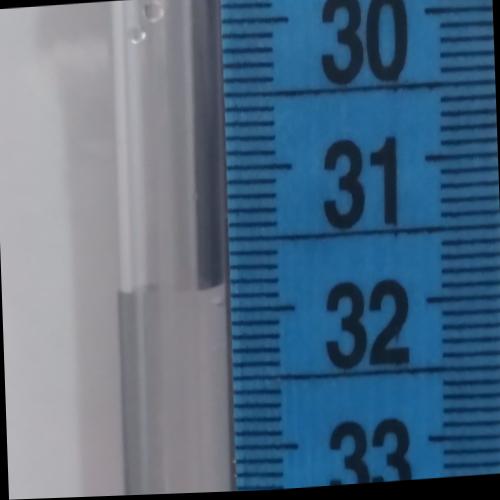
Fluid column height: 31.8 cm